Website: bh-photo
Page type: billing-address
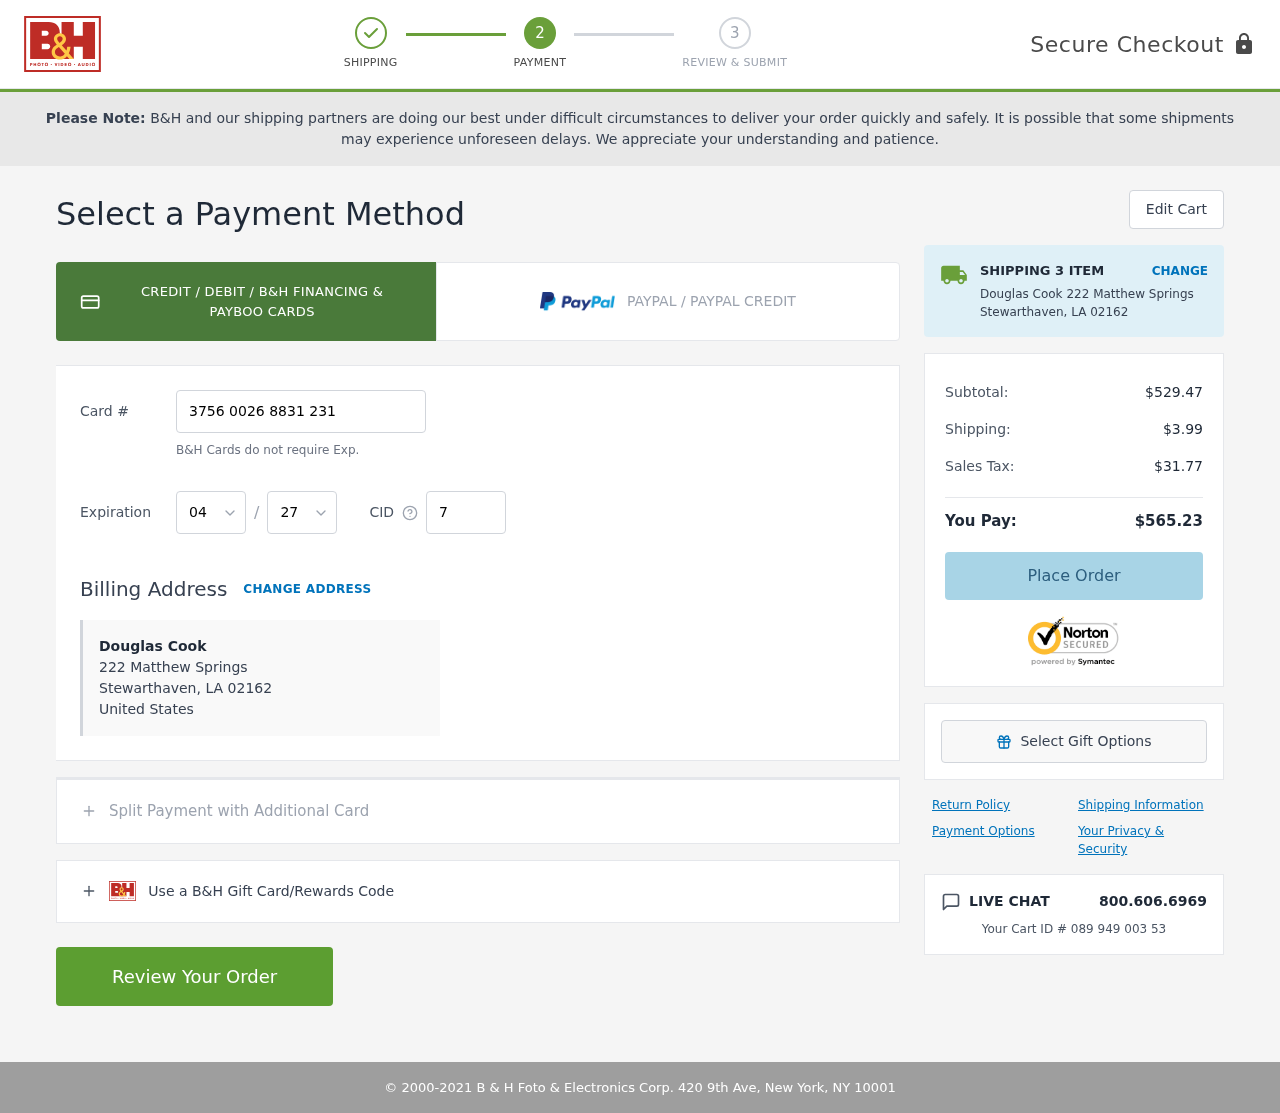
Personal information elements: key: PII_CARD_CVV
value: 7022
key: PII_CARD_EXPIRY_MONTH
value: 04
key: PII_CARD_EXPIRY_YEAR
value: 27
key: PII_CARD_NUMBER
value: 3756 0026 8831 231
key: PII_CITY
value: Stewarthaven
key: PII_COUNTRY
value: United States
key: PII_FULLNAME
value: Douglas Cook
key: PII_POSTCODE
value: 02162
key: PII_STATE_ABBR
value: LA
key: PII_STREET
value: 222 Matthew Springs
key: PII_FULLNAME2
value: Douglas Cook
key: PII_CITY_STATE
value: Stewarthaven, LA
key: PII_POSTCODE_FULL
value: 02162
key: PII_POSTCODE_NUMERIC
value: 2162
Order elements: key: ORDER_NUM_ITEMS
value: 3
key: ORDER_SUBTOTAL
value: $529.47
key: ORDER_SHIPPING_COST
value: $3.99
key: ORDER_TAX
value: $31.77
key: ORDER_TOTAL
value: $565.23
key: ORDER_ID
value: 089 949 003 53